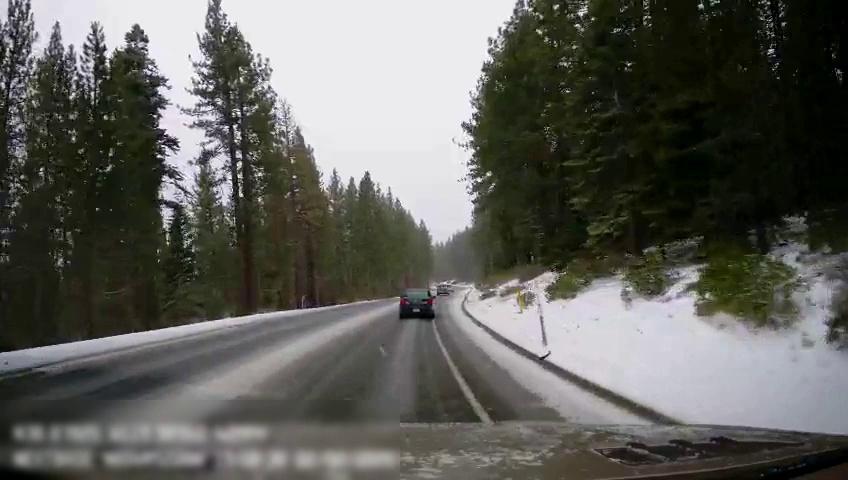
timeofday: Day
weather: Snowy
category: Drivable Space
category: Vehicles | Car
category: Vehicles | Car
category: Vehicles | Car
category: Lanes | Current Lane